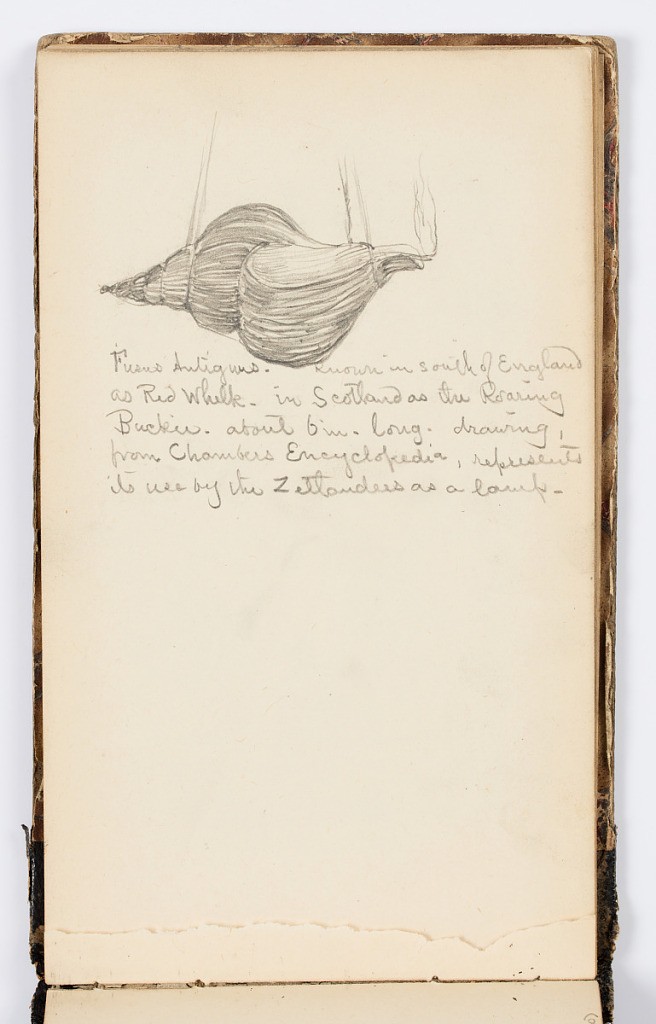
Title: Sketchbook Page: Red Whelk
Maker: Kenyon Cox, American, 1856–1919
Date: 1875
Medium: Graphite on paper
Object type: Sketchbook folio
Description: Drawing from an encyclopedia. Sketch of large shell used as a lamp.